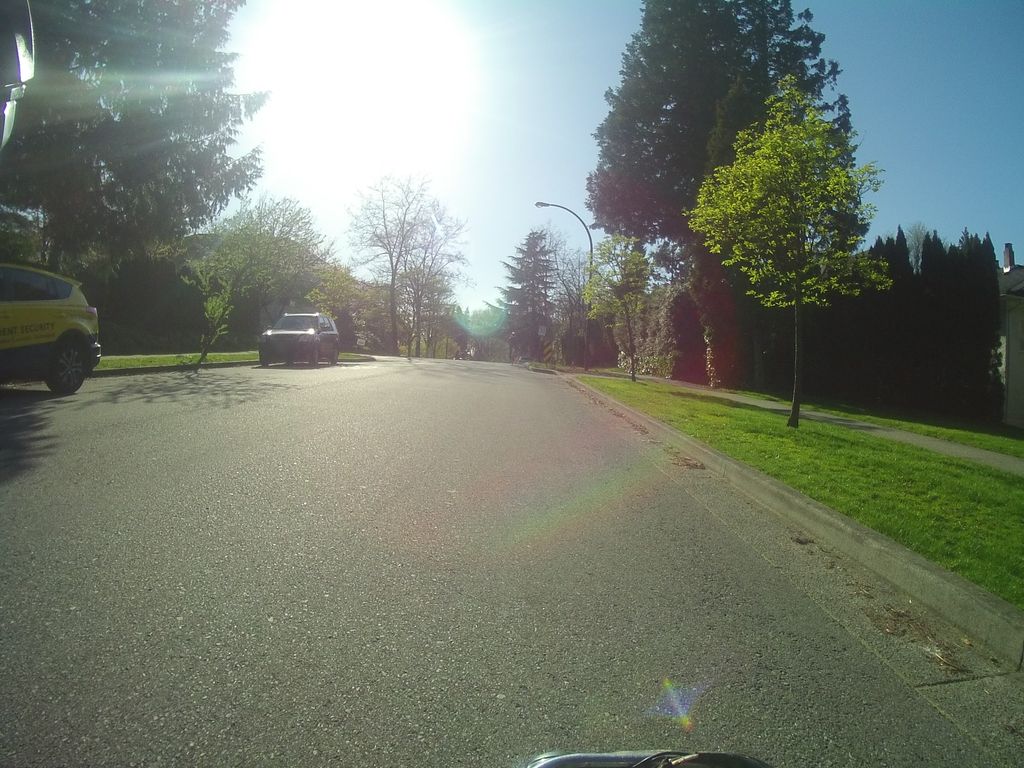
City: vancouver